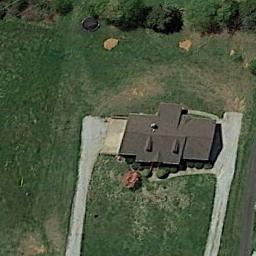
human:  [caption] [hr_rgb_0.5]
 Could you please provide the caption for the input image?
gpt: There is a house with a black roof on the lawn .

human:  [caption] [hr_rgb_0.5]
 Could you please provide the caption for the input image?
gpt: The sparse residential is on the grass next to some trees and a road .

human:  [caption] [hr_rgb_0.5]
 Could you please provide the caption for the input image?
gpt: A grey house in a sparse residential area surrounded by grass and two roads .

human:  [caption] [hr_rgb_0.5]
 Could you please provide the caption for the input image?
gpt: There are two roads beside the sparse residential .

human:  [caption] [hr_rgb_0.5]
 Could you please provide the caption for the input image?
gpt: A sparse residential area with a brown building on the green meadow .